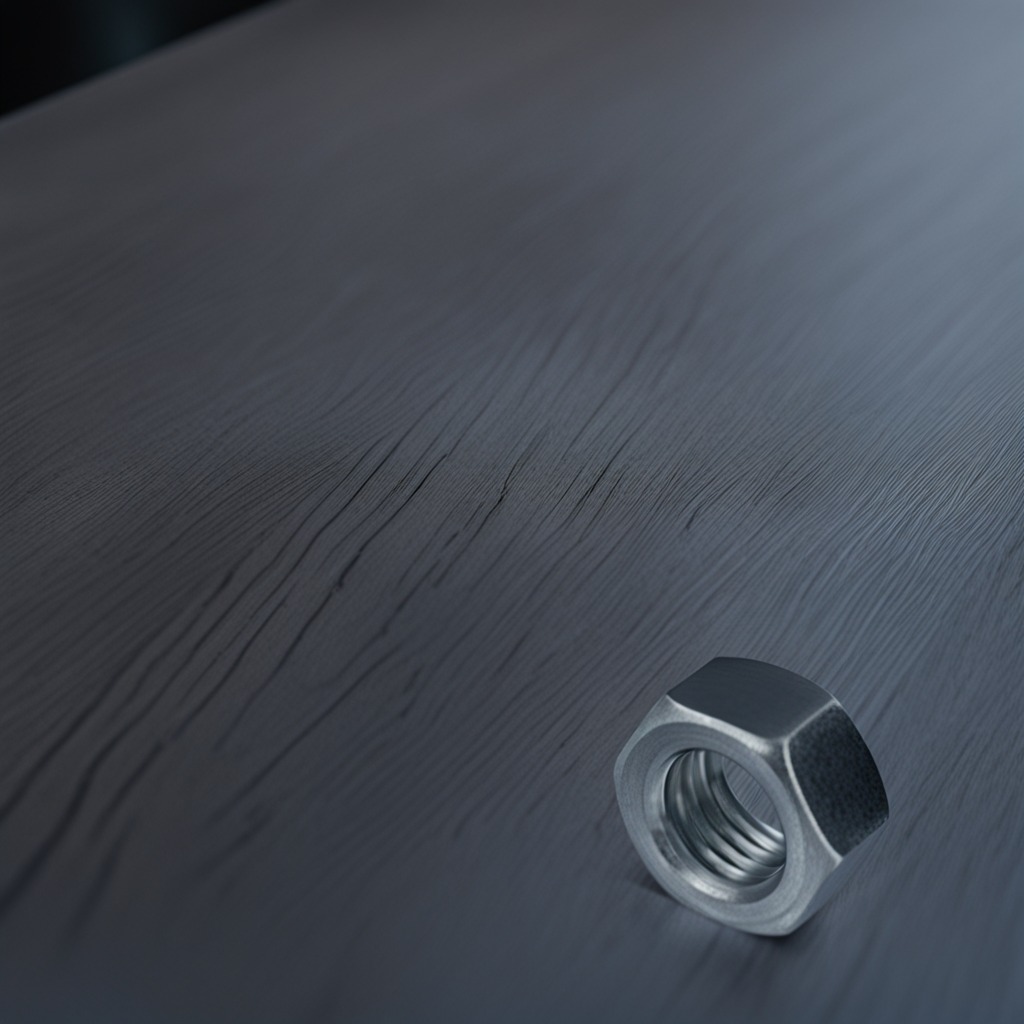
A metal nut lies on the table in the small garage.